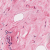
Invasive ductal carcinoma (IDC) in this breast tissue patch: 0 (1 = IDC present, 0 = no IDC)